Aerial crown-view tile of a tropical tree (Barro Colorado Island, Panama), acquired 20250217:
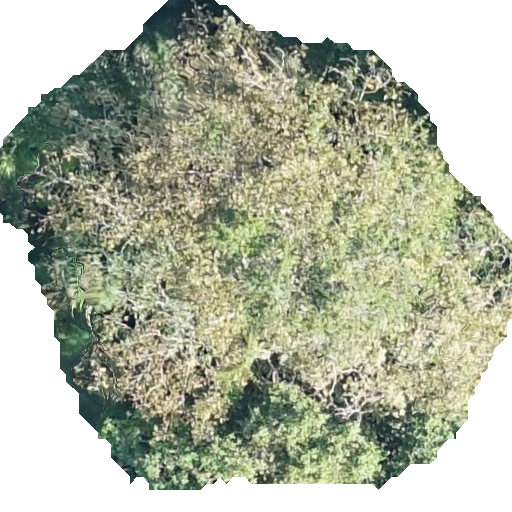
Species: Dipteryx oleifera
GBIF accepted scientific name: Dipteryx oleifera
Crown area: 270.567 m²